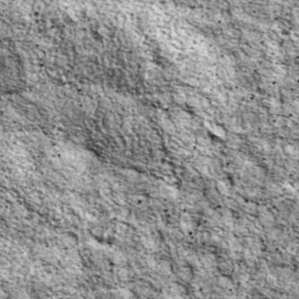
Label: non_frost